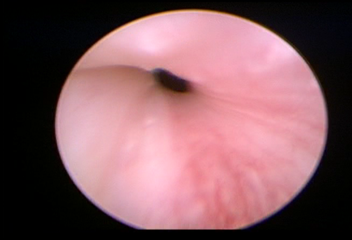
Modality: WLC
Class: Normal mucosa
Bladder cancer association: No